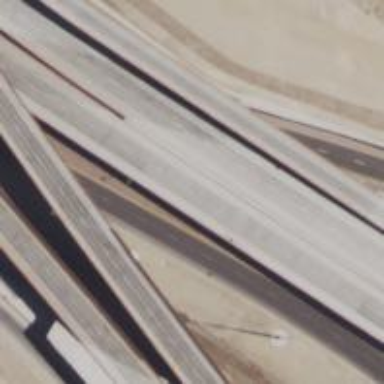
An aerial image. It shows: Motorway.